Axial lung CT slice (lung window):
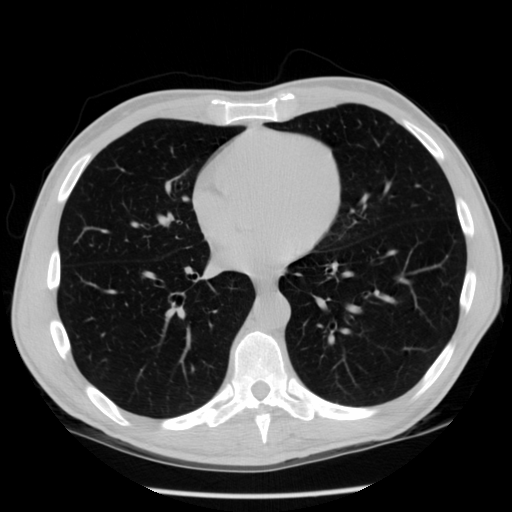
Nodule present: no